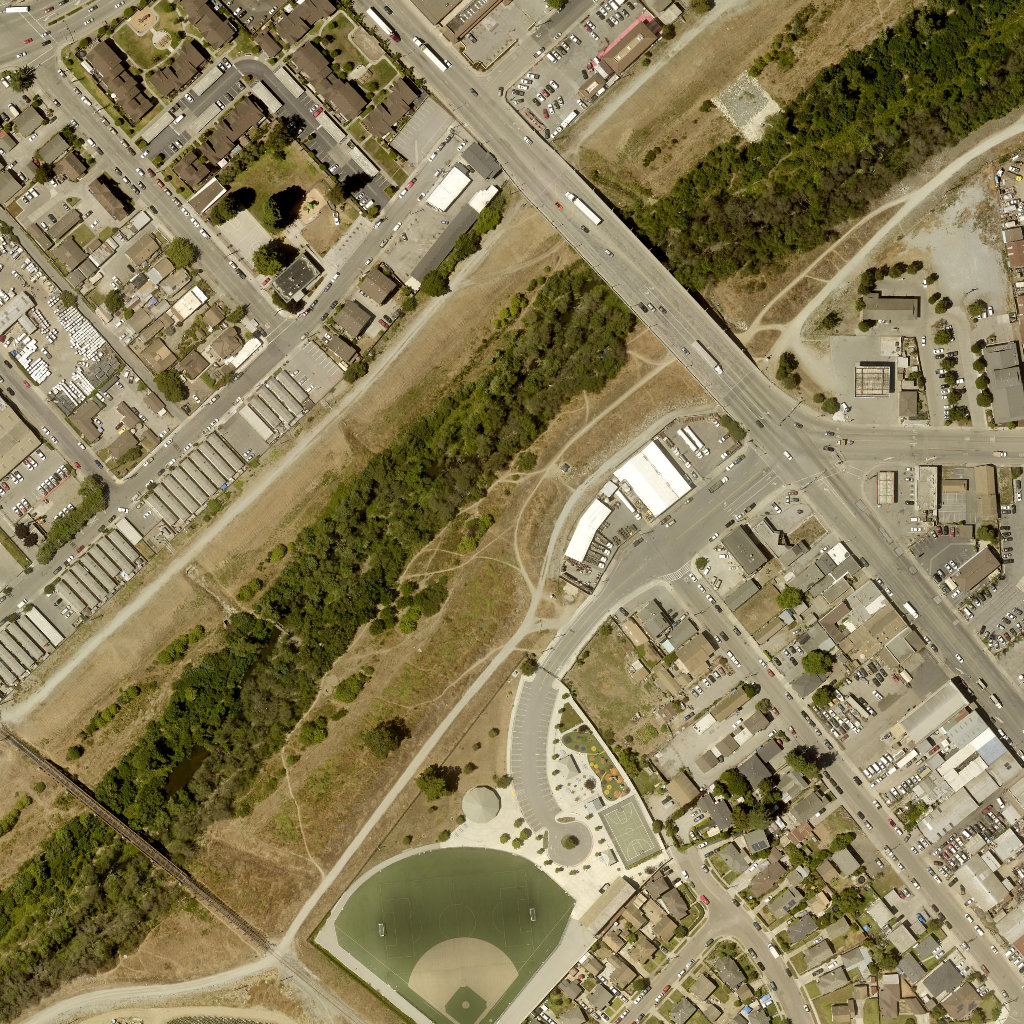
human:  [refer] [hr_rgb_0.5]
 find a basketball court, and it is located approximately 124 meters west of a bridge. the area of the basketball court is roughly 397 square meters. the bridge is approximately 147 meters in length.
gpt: <box>[[21, 20, 26, 25, 0]]</box>

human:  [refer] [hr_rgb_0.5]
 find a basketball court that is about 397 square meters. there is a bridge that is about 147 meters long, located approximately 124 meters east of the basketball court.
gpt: <box>[[21, 20, 26, 25, 0]]</box>

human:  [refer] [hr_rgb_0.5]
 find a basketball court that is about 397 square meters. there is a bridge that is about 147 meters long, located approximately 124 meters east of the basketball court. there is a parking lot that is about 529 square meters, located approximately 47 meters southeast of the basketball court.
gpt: <box>[[21, 20, 26, 25, 0]]</box>

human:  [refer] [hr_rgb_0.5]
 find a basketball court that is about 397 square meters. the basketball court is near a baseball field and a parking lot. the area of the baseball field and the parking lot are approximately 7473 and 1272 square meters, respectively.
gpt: <box>[[58, 78, 63, 84, 0]]</box>

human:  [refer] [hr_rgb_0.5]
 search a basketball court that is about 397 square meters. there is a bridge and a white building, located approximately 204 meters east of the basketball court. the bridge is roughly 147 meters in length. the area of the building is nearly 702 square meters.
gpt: <box>[[21, 20, 26, 25, 0]]</box>

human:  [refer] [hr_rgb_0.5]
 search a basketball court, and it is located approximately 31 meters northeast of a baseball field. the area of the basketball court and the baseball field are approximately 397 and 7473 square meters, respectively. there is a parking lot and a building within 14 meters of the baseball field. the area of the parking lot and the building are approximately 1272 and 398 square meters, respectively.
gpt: <box>[[58, 78, 63, 84, 0]]</box>